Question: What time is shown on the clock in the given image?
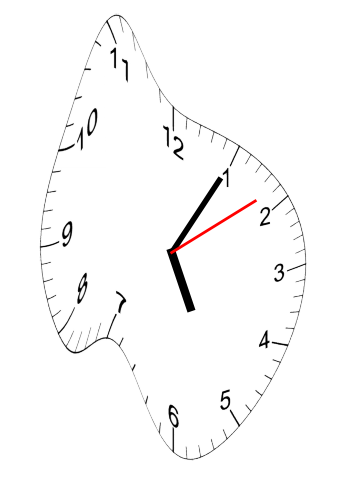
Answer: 05:05:09